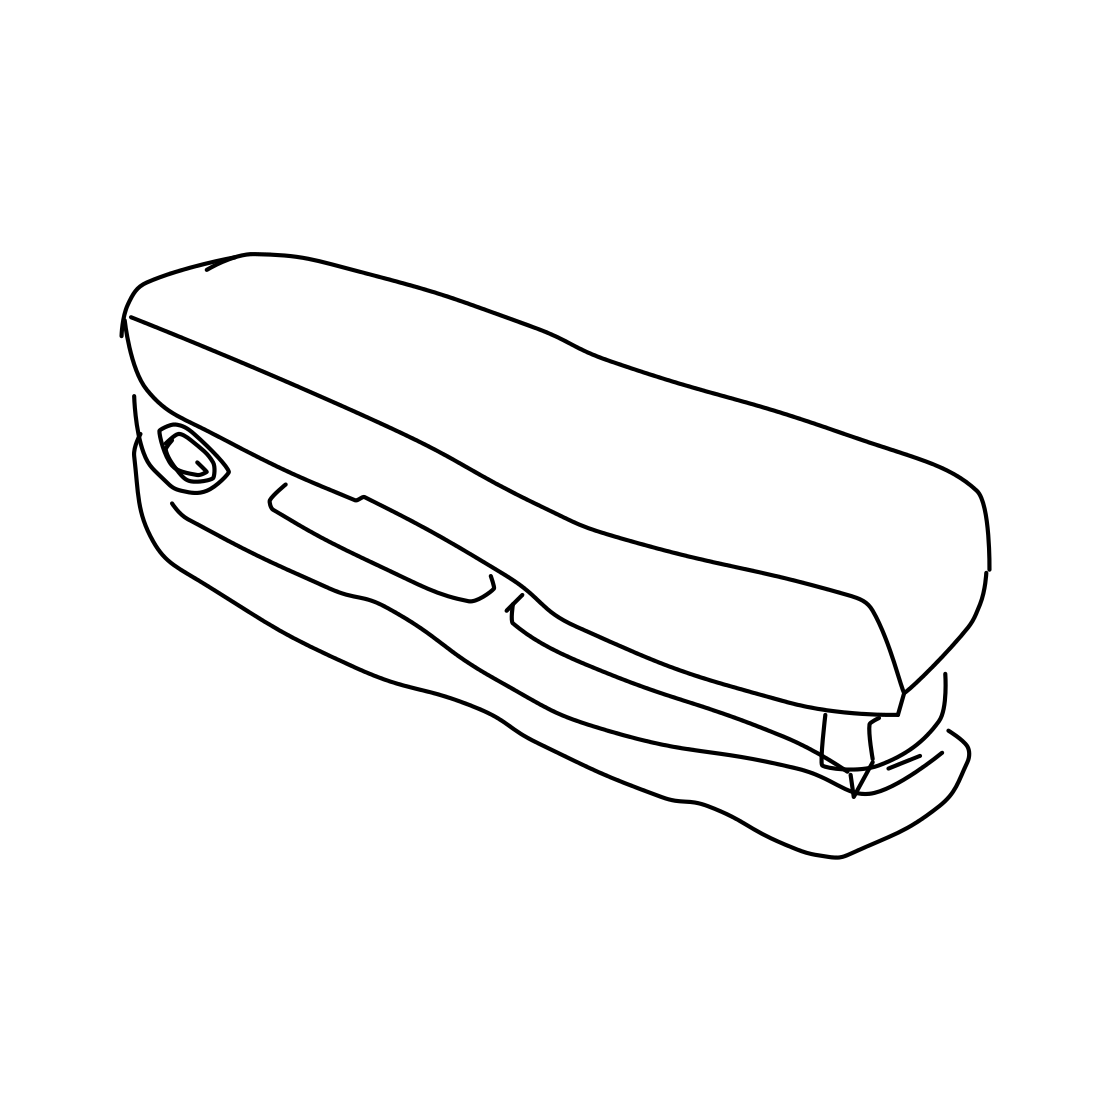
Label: stapler